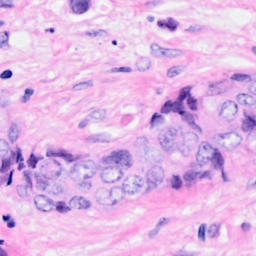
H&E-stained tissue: Breast